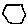
Label: hexagon